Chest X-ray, PA view. Patient: 40 years old, sex M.
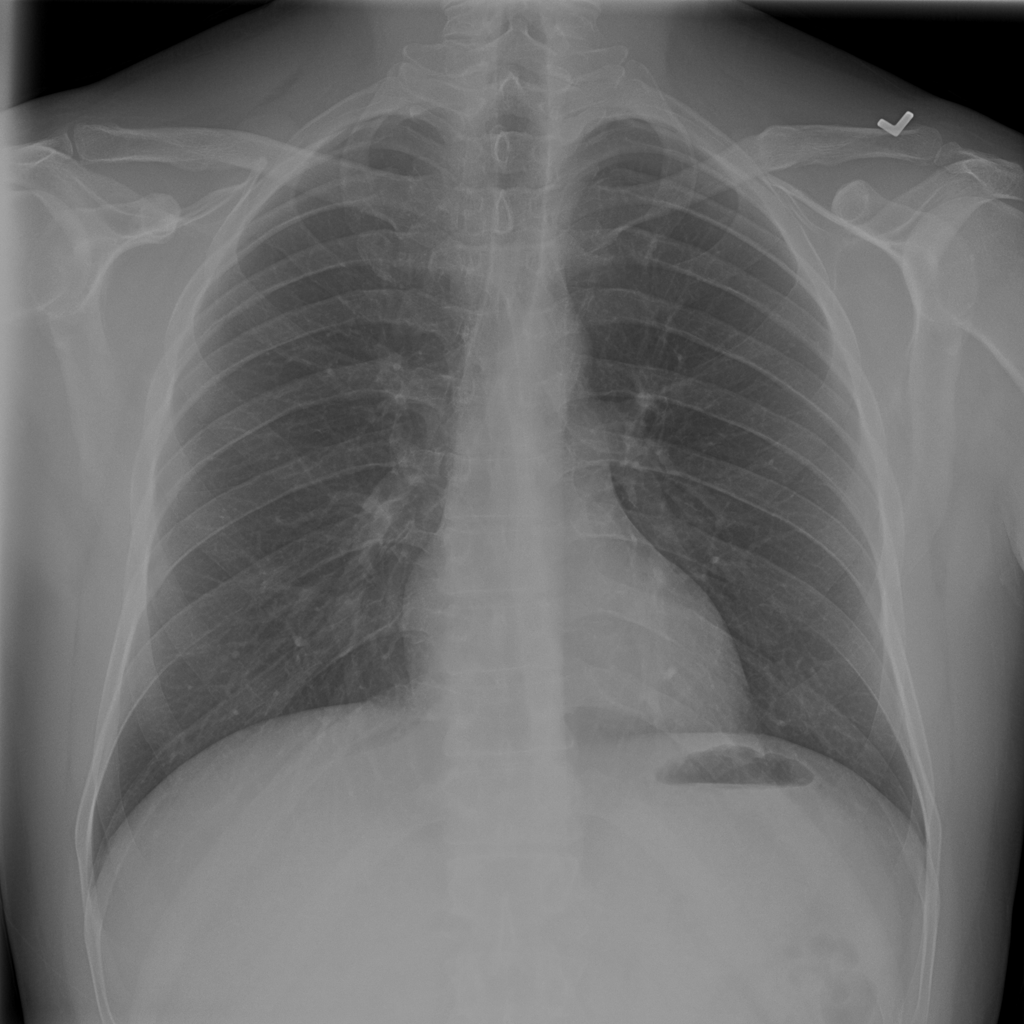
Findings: No Finding